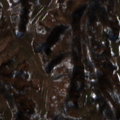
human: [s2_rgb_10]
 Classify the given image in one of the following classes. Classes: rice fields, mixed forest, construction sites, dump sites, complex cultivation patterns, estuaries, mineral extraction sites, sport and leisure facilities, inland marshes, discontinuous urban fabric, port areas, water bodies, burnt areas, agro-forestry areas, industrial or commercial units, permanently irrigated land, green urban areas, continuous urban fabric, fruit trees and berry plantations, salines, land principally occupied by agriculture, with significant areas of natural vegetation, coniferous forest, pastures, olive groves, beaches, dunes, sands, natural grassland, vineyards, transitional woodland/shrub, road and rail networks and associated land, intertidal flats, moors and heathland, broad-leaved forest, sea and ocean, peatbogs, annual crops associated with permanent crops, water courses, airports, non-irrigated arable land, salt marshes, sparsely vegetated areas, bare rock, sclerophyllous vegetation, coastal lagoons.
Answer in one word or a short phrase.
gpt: complex cultivation patterns, land principally occupied by agriculture, with significant areas of natural vegetation, broad-leaved forest